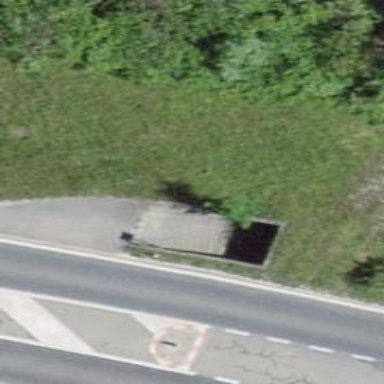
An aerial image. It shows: Set of steps on the road.